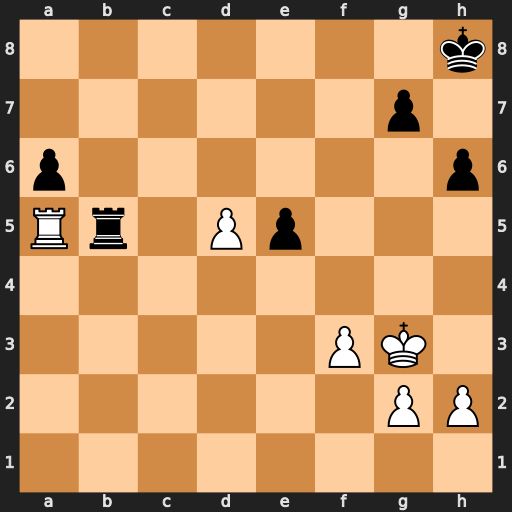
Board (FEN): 7k/6p1/p6p/Rr1Pp3/8/5PK1/6PP/8
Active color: w
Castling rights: -
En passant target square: -
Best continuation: Rxb5 axb5 d6 Kg8 d7